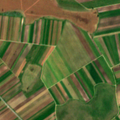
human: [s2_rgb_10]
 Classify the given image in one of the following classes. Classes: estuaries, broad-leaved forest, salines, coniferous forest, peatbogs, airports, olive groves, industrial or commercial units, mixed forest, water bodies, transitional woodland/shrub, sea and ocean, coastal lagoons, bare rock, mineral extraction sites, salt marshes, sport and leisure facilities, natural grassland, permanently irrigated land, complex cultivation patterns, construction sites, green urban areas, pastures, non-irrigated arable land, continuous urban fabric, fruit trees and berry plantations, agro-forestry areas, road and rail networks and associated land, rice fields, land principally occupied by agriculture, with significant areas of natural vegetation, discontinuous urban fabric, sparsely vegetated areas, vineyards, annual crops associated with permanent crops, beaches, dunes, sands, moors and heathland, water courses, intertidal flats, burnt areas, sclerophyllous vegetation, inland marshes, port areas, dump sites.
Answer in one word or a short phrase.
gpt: non-irrigated arable land, vineyards, inland marshes